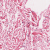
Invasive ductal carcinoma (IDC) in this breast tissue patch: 0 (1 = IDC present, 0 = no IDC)